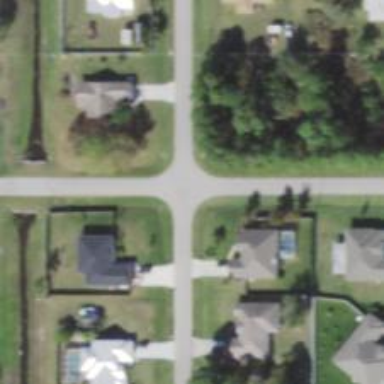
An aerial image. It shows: Residential road.